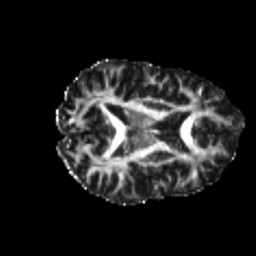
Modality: FA
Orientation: axial
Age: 23
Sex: female
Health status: healthy
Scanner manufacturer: philips
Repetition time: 7.39 s
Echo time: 0.08599 s